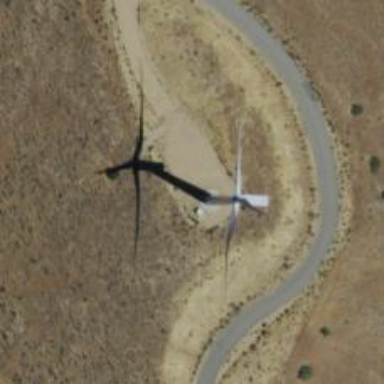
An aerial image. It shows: Wind generator powered by horizontal axis wind turbine.